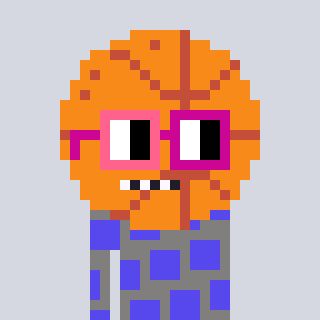
a pixel art character with square pink and red glasses, a basketball-shaped head and a bluegrey-colored body on a cool background